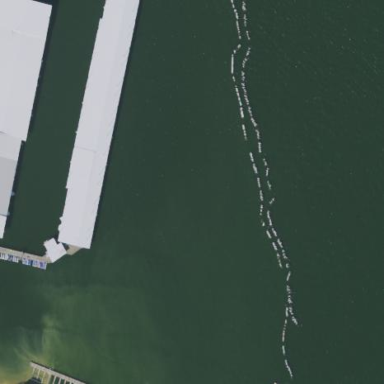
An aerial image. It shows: Breakwater structure.